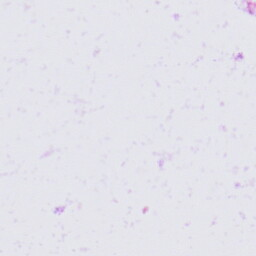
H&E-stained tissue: Skin